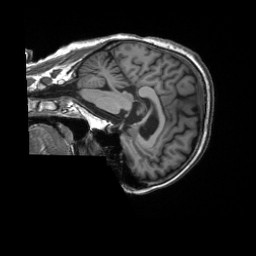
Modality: T1w
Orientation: sagittal
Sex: female
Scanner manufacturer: siemens
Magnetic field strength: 3 T
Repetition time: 2.3 s
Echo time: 0.00226 s